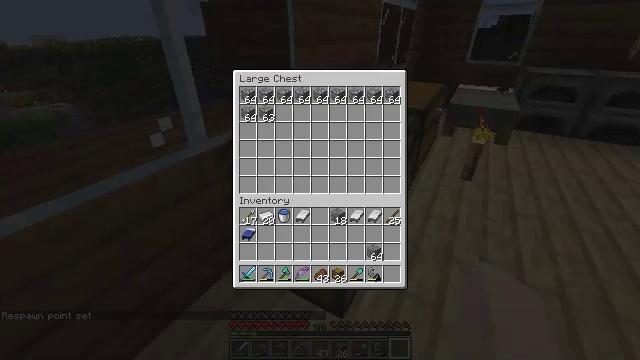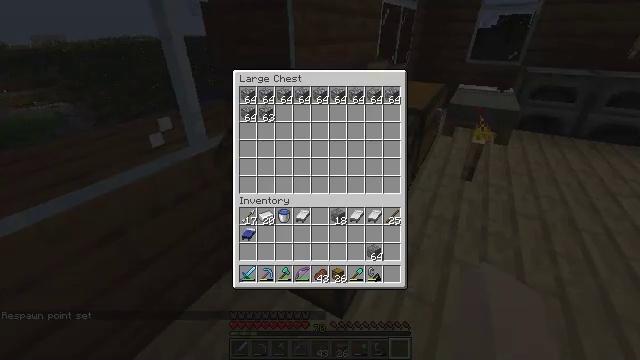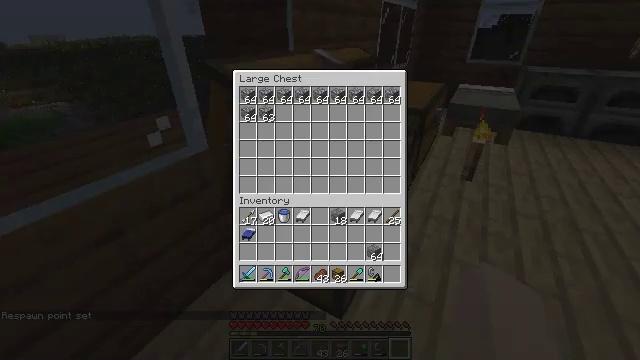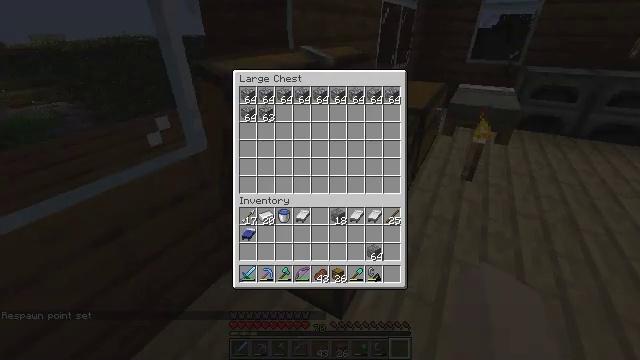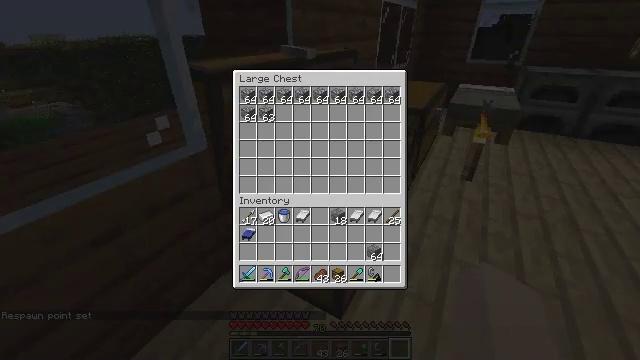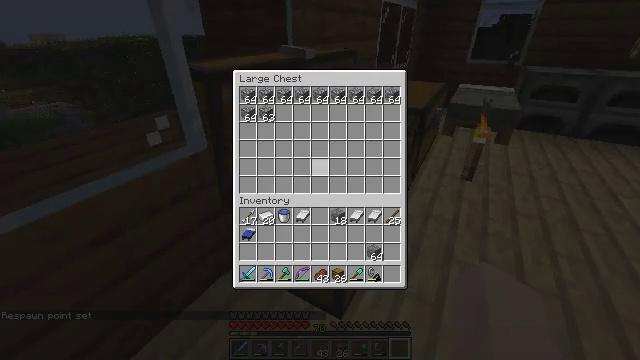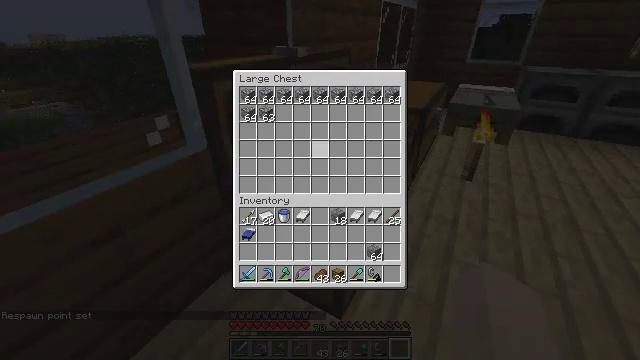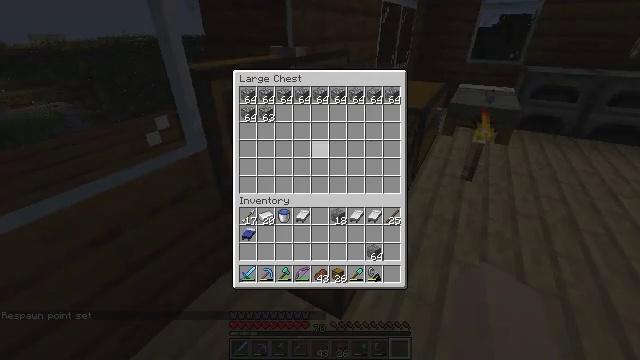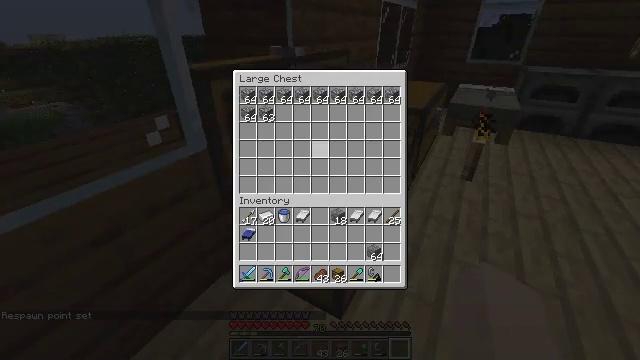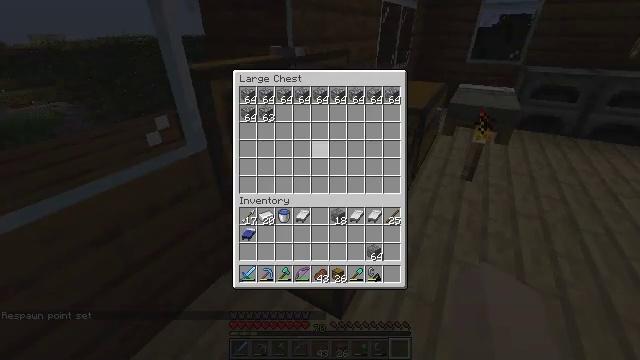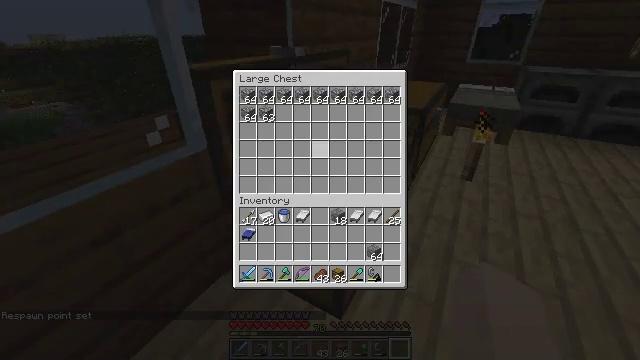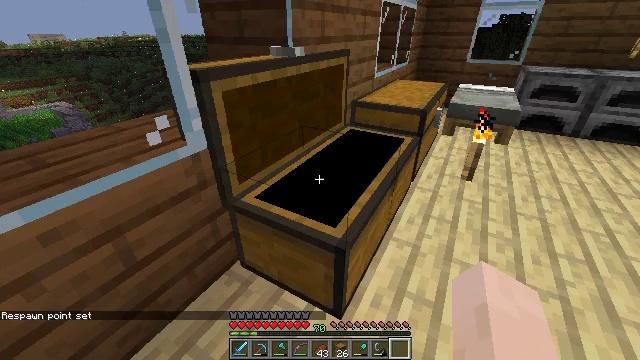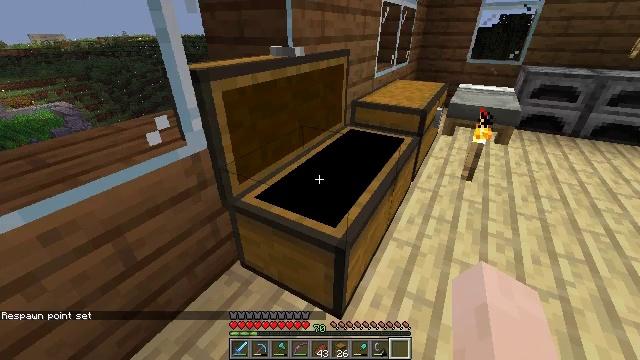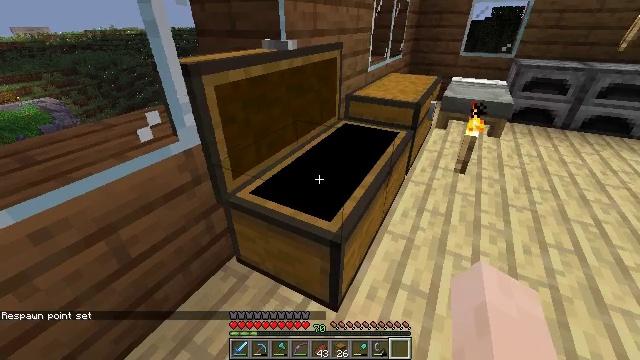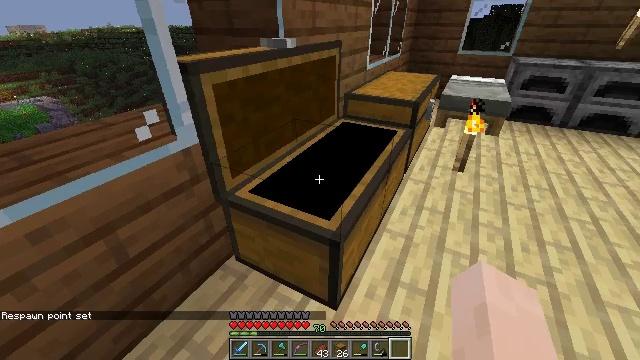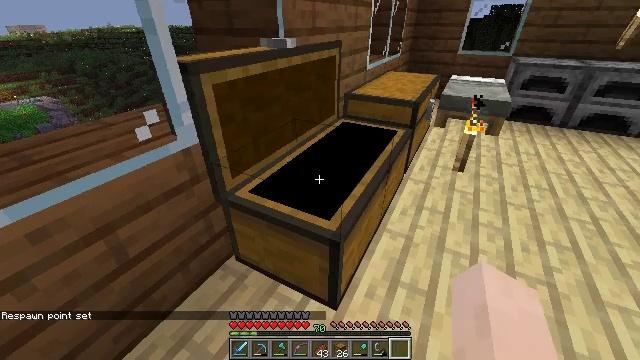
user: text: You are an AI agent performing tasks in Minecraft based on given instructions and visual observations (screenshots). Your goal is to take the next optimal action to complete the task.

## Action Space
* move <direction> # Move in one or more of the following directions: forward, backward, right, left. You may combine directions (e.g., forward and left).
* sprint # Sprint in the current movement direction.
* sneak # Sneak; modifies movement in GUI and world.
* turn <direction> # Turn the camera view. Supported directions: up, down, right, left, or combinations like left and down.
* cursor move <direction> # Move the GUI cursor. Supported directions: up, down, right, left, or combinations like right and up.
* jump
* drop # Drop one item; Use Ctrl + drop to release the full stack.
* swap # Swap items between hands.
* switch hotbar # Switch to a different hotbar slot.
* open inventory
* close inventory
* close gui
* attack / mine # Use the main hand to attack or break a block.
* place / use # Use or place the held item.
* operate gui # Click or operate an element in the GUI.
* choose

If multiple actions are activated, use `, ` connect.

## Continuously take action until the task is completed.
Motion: motion action
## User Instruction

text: Mine the chest to collect it.
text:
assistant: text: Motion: no_op
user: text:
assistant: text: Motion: no_op
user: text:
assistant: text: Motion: no_op
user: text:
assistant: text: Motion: no_op
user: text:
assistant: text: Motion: turn up
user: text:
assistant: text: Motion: turn up
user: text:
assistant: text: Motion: no_op
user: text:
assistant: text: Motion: no_op
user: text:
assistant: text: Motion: no_op
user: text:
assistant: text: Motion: no_op
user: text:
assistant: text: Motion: no_op
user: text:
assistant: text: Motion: no_op
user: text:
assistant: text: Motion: turn right and down
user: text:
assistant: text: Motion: no_op
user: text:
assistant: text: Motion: no_op
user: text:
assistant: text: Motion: switch to hotbar 3
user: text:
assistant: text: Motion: turn left, switch to hotbar 3
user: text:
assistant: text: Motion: switch to hotbar 3
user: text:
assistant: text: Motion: switch to hotbar 3
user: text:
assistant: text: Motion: attack / mine
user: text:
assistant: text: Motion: attack / mine
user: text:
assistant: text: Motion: attack / mine
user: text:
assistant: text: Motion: turn right and down, attack / mine
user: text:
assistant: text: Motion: turn down, attack / mine
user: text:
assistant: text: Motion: move forward, turn right and down, attack / mine
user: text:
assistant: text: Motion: move forward, turn down, attack / mine
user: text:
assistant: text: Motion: move forward, turn down, attack / mine
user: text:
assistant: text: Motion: move forward, turn down, attack / mine
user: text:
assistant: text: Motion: move forward, turn right and down, attack / mine
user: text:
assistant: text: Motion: turn down, attack / mine